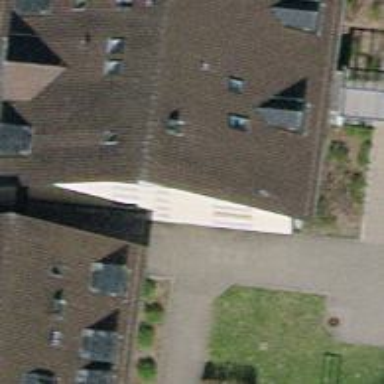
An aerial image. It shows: Apartments building with gabled tile roof.